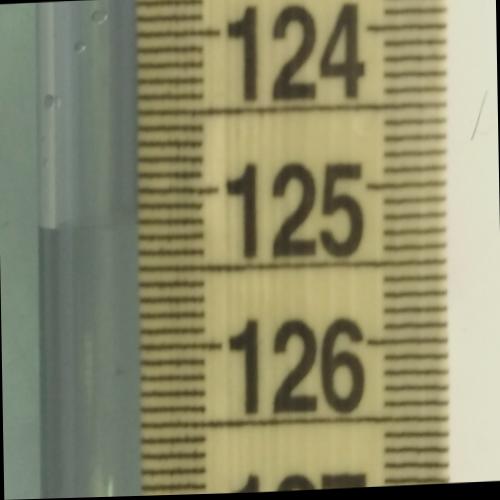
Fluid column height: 125.2 cm